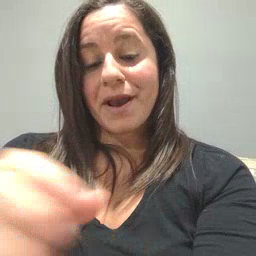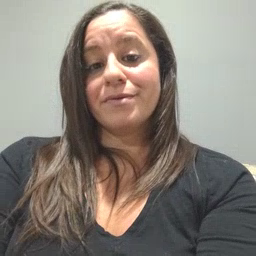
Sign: bad